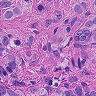
Metastatic tissue present: yes